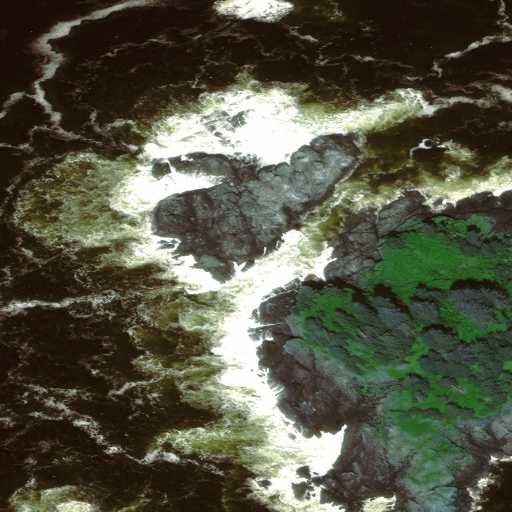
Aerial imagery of island in Alaska named Timbered Island containing only unknown